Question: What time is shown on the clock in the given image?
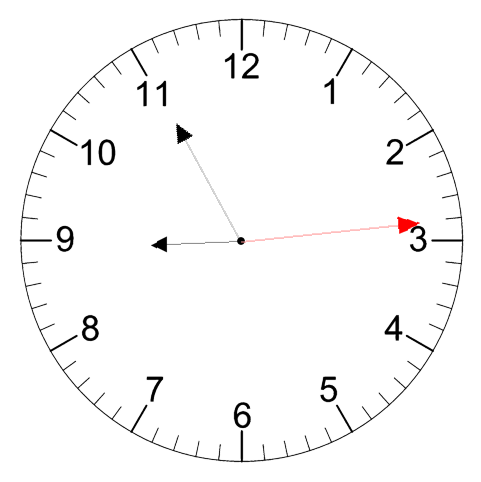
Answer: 08:55:14